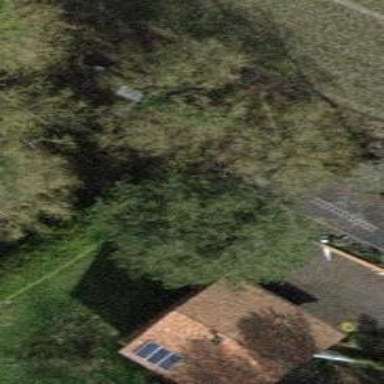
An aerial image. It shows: Evergreen tree with needle-leaved leaves.